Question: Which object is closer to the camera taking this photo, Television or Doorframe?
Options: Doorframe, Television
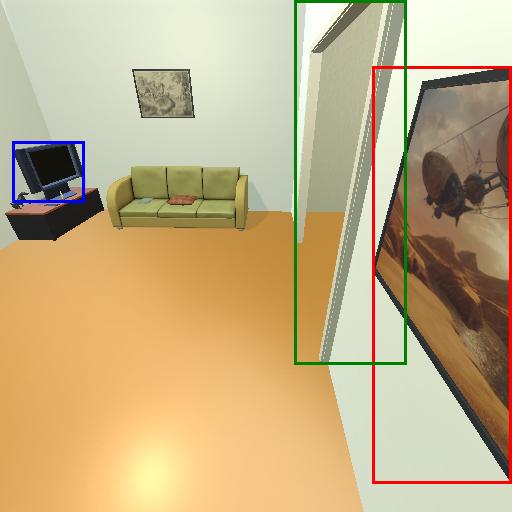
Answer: Doorframe